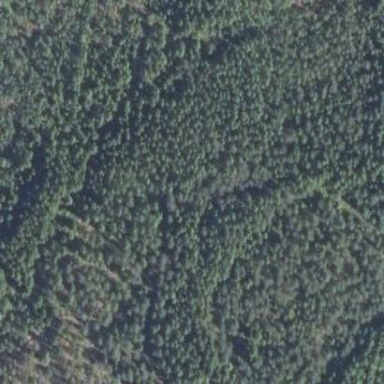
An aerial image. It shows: Needle-leaved woodland.